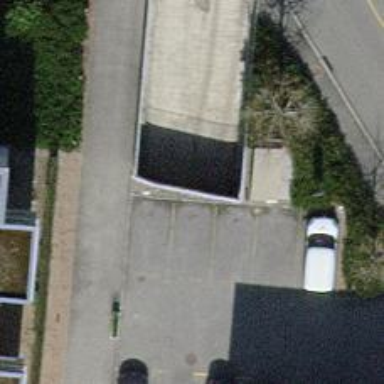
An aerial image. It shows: Parking entrance.